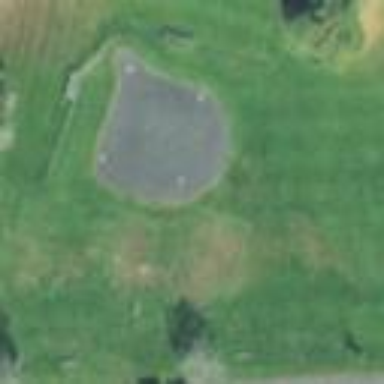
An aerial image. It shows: Baseball pitch for leisure and sports activities.